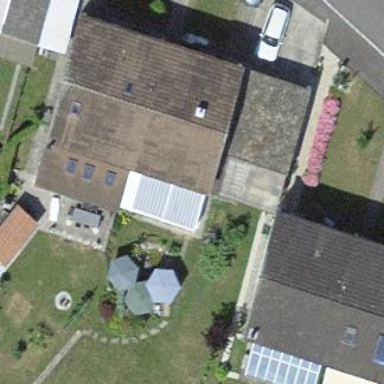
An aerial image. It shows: Building with tiled roof.